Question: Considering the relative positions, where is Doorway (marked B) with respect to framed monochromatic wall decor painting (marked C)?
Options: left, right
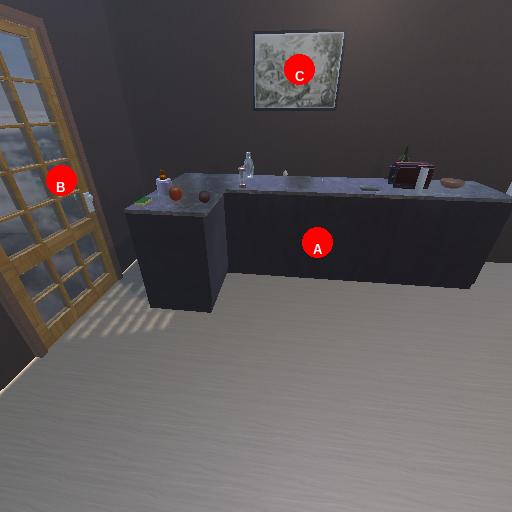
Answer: left